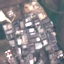
Land use / land cover class: Industrial